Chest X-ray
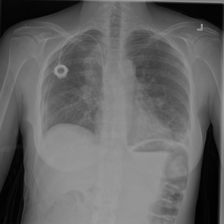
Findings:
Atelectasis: positive
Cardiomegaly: negative
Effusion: negative
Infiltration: positive
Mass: negative
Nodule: negative
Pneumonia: negative
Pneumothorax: negative
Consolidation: negative
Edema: negative
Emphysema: negative
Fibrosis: negative
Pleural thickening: negative
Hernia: negative